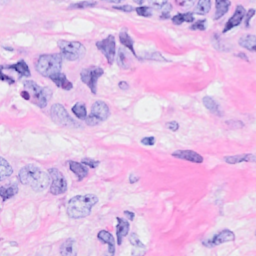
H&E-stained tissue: Breast